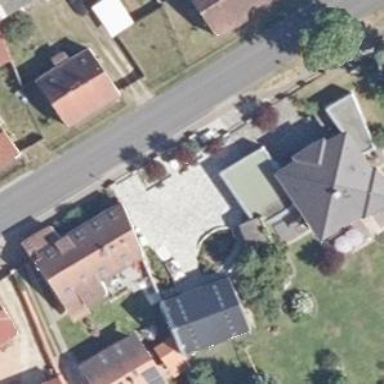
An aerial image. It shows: Detached building with gabled roof covered in black roof tiles.